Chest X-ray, PA view. Patient: 45 years old, sex M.
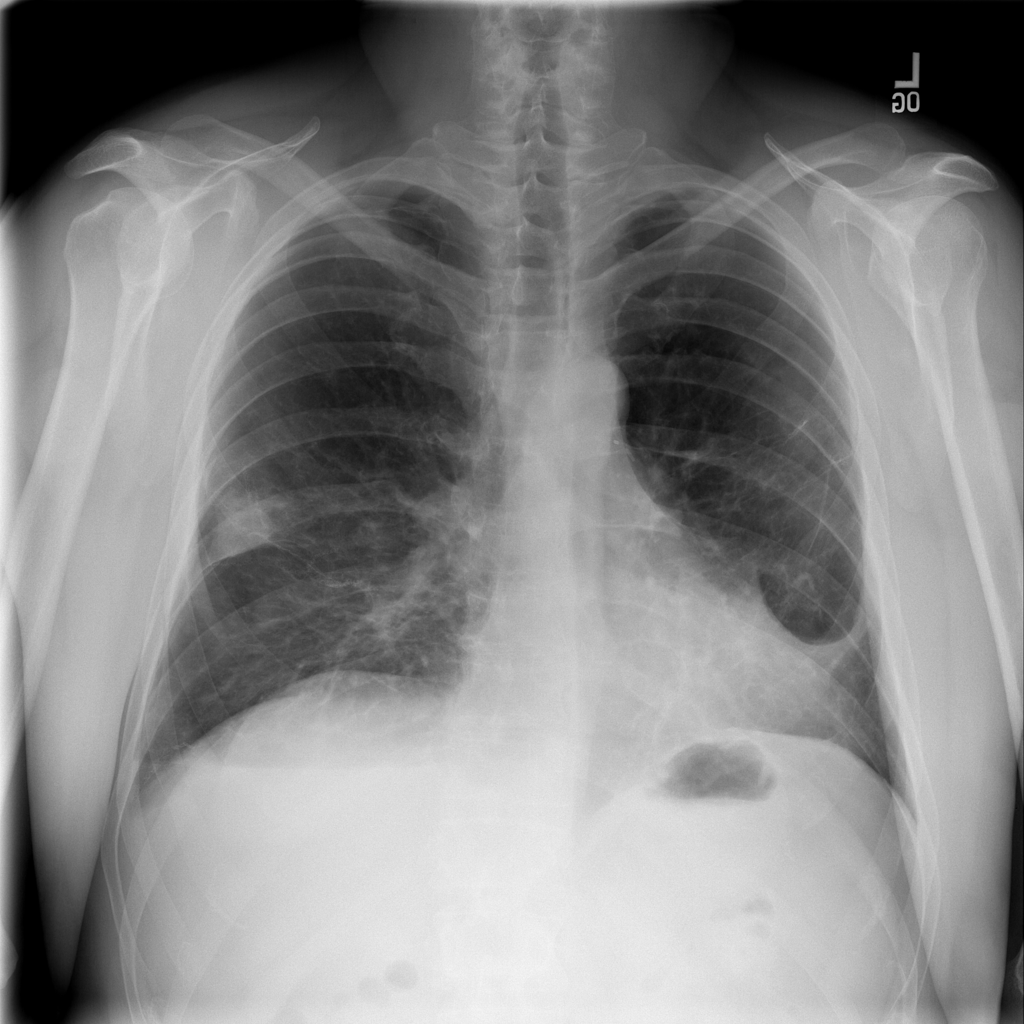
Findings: Mass, Pneumothorax